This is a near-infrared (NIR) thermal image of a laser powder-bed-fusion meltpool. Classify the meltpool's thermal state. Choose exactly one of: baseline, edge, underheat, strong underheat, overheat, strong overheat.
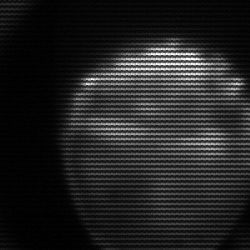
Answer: edge